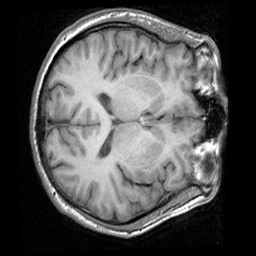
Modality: T1w
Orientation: axial
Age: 32